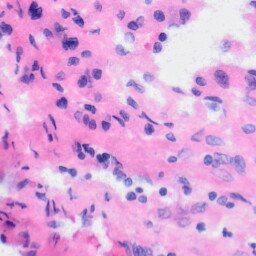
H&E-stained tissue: Liver